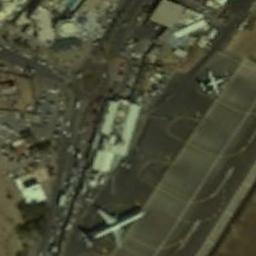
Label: airplane